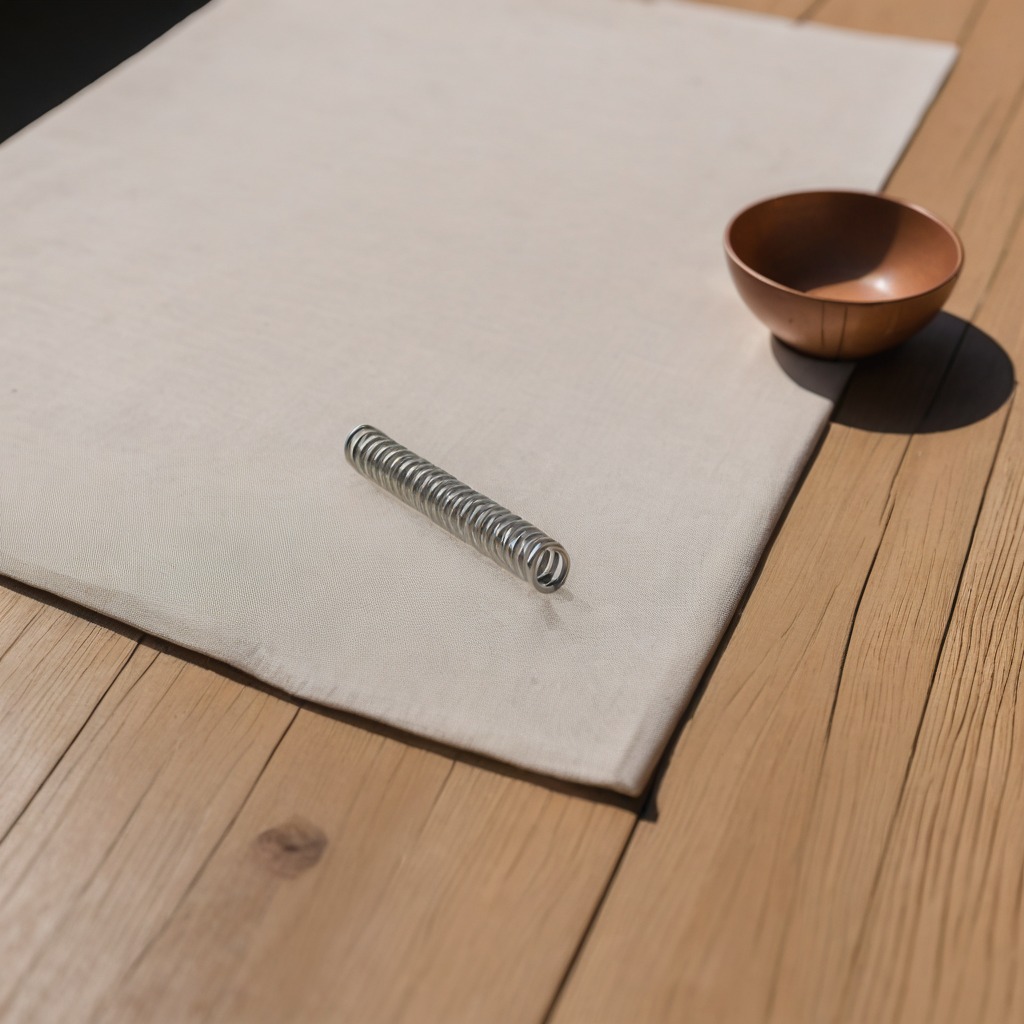
A coiled metal spring lies on the wooden table.